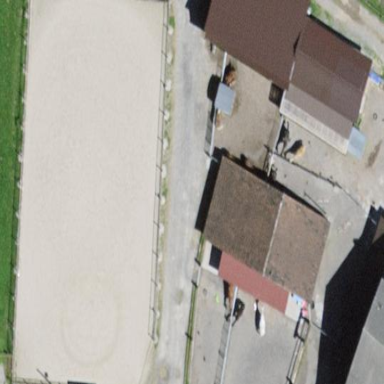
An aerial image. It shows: Equestrian pitch for leisure land activities.